Interaction volume radius: 5 \u00c5
Interaction volume height: 10 \u00c5
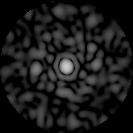
Disorder parameter: 0.8644